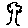
Label: tree